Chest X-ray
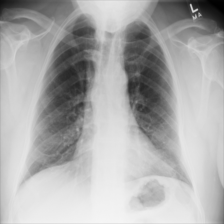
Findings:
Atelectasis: negative
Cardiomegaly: negative
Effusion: negative
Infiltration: negative
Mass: negative
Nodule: negative
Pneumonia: negative
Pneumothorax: negative
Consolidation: negative
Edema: negative
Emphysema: negative
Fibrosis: negative
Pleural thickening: negative
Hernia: negative